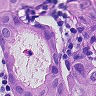
Metastatic tissue present: yes